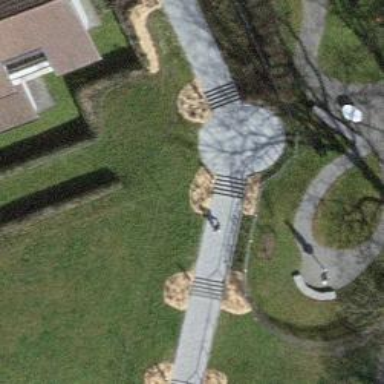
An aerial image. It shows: Road with steps.